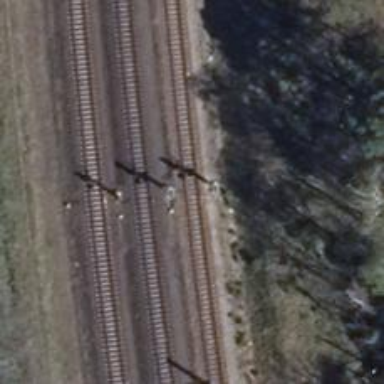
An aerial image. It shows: Railway signal.